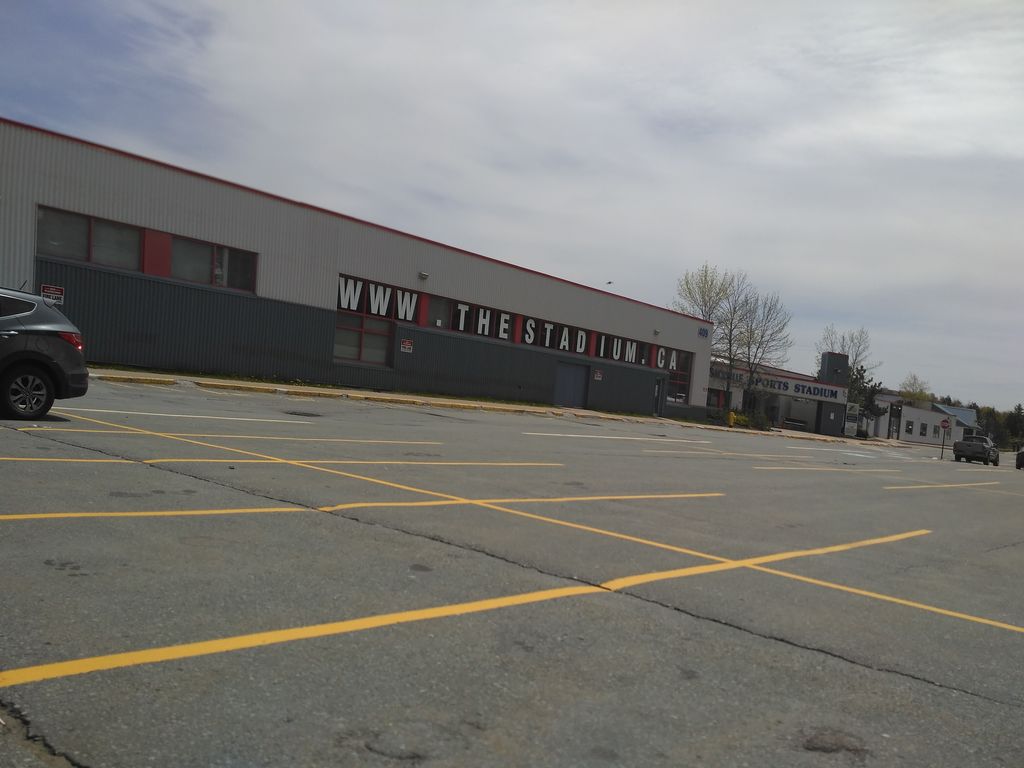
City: halifax